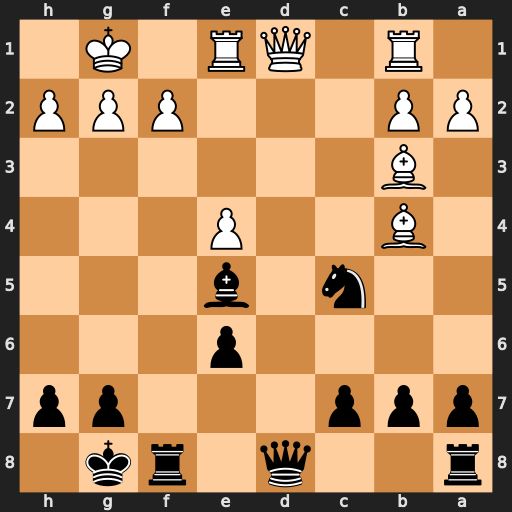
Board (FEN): r2q1rk1/ppp3pp/4p3/2n1b3/1B2P3/1B6/PP3PPP/1R1QR1K1
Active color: b
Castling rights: -
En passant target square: -
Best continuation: Bxh2+ Kxh2 Qh4+ Kg1 Qxf2+